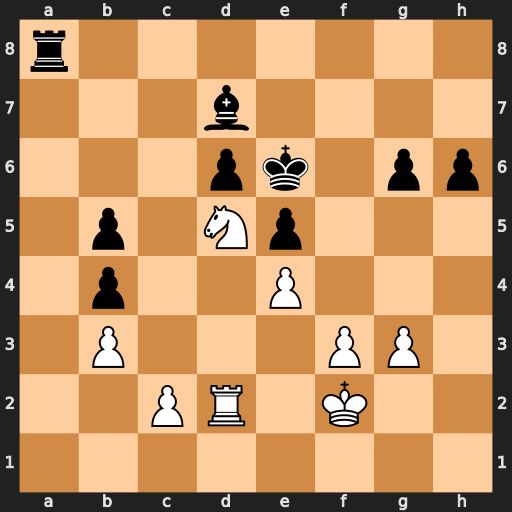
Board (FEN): r7/3b4/3pk1pp/1p1Np3/1p2P3/1P3PP1/2PR1K2/8
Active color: w
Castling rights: -
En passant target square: -
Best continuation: Nc7+ Ke7 Nxa8